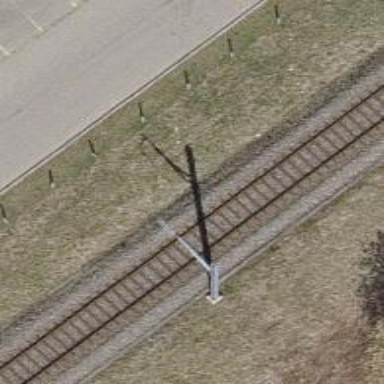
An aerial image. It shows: Catenary mast for power lines.